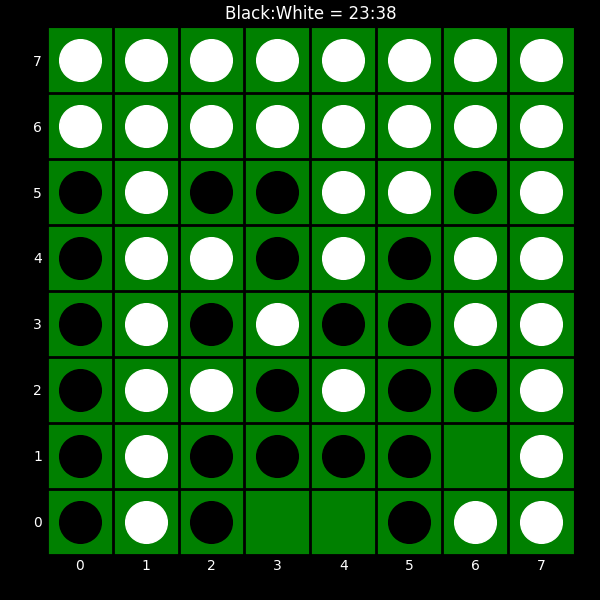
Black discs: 23
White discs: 38